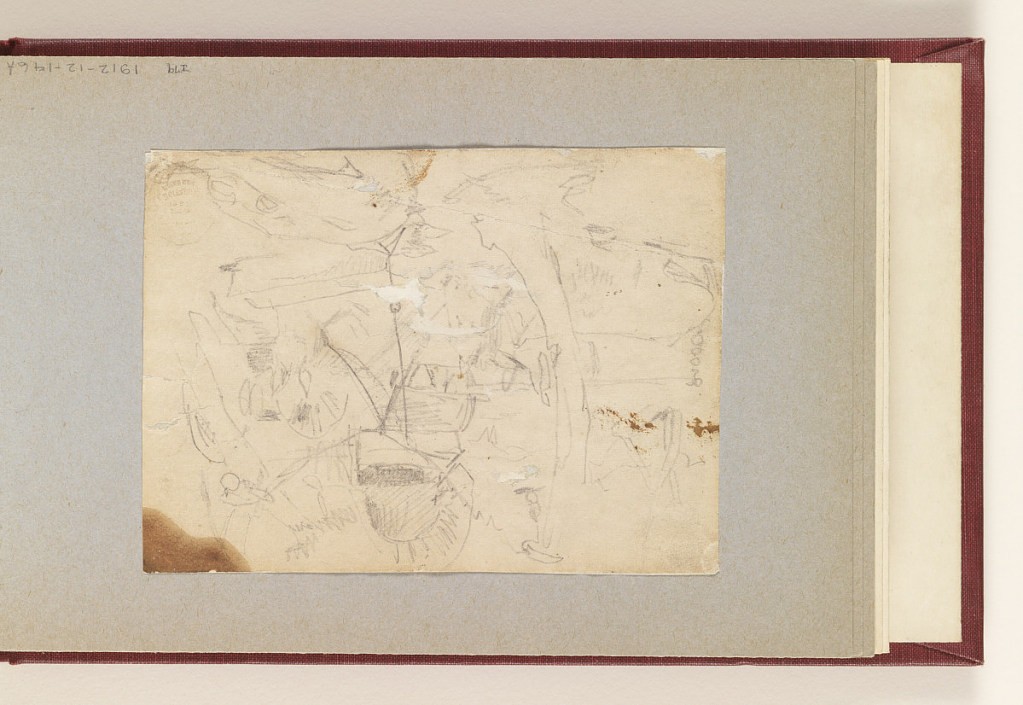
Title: Army Wagon with Mules
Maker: Winslow Homer, American, 1836–1910
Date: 1862
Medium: Graphite on wove paper, laid down
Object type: Drawing
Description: Horizontal view of an unhitched army wagon among trees, with three [?] mules lying on the ground.